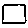
Label: square